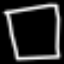
Label: square